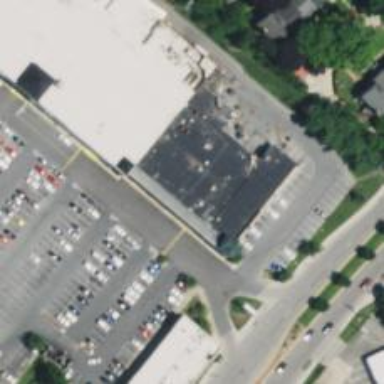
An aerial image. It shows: Convenience shop.